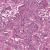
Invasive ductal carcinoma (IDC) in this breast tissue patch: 1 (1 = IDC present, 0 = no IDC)